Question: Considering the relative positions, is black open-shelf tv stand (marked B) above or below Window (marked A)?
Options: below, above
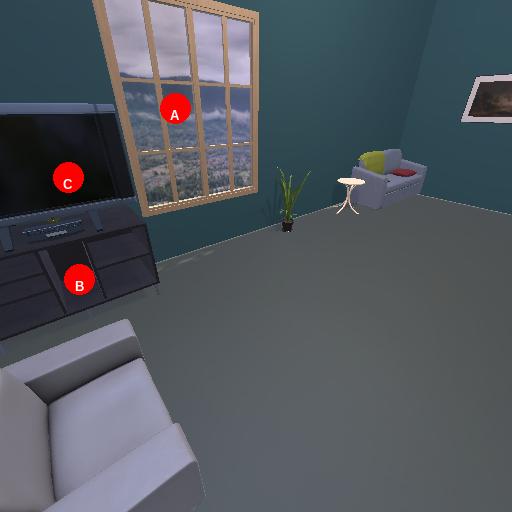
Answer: below